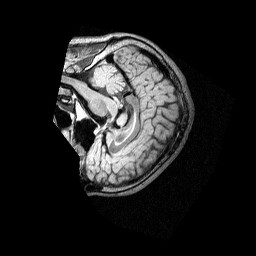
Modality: FLAIR
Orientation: sagittal
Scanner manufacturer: siemens
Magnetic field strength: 1.5 T
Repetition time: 6 s
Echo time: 0.355 s